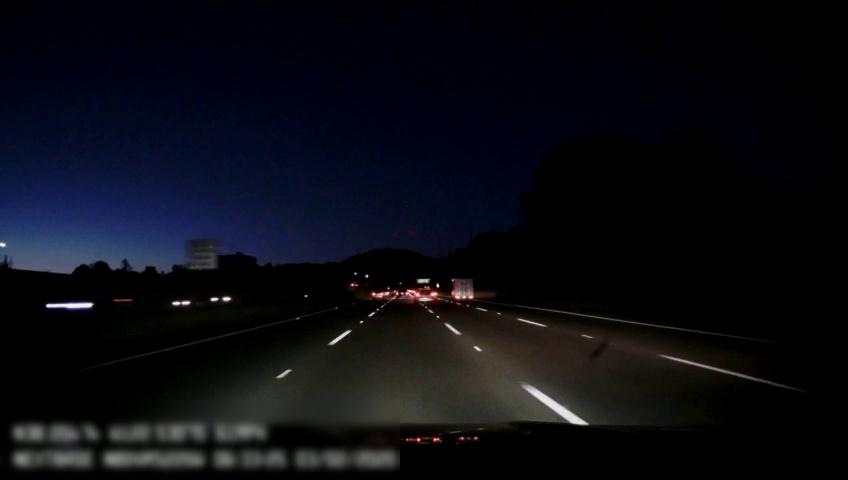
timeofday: Night
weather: Other
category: Drivable Space
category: Vehicles | Truck
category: Vehicles | Car
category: Vehicles | Car
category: Vehicles | Car
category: Vehicles | Other LV
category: Vehicles | SUV
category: Lanes | Alternate Lane
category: Lanes | Current Lane
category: Lanes | Current Lane
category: Lanes | Alternate Lane
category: Lanes | Alternate Lane